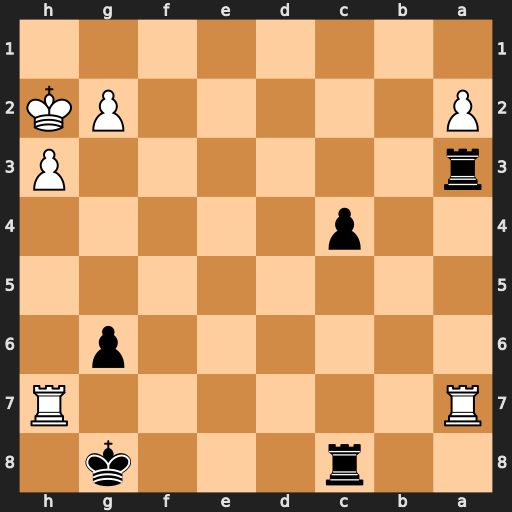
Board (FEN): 2r3k1/R6R/6p1/8/2p5/r6P/P5PK/8
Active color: b
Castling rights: -
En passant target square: -
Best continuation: Rxa7 Rxa7 c3 Re7 c2